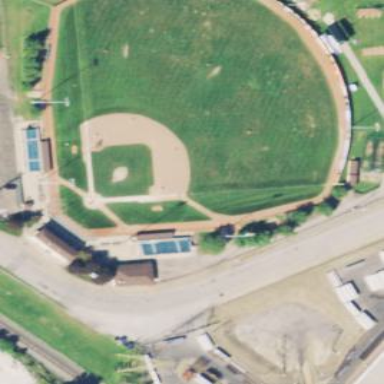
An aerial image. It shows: Baseball pitch for leisure land.